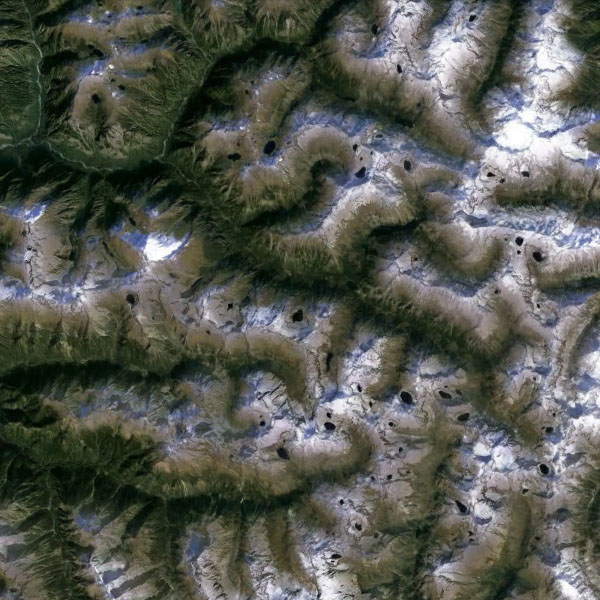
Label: Mountain